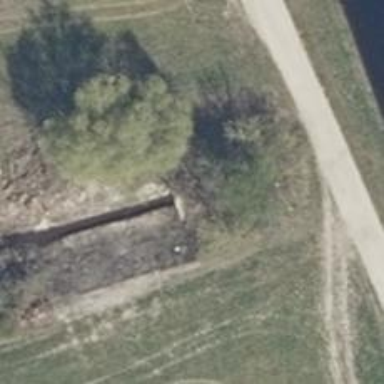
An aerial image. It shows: Culvert tunnel.